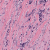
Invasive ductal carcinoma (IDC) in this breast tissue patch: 1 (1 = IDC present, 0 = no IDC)